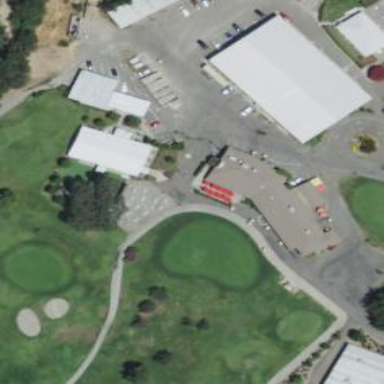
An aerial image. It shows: Clubhouse building at golf course.